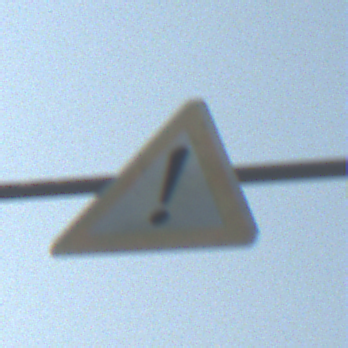
Verkehrszeichen: Gefahrenstelle
Umgebung: Outdoor, Special
Tageszeit: MorningAfternoon
Wetter: Clear
Licht: Natural
Jahreszeit: NotSpecified
Kontrast: HighContrast